Question: I want to create a Custom listview like this the below image. I am creating a chat app, in that app have to pass text, images and video etc. see below image.

In that, when a user send/receive image in chat, if he wants to see that by clicking on the button beside that image, how to move to another activity with that image path (or) url, for showing full image, and when user clickngi on image have to show a Quick view. same way if that is video, i have to get that path (or) url to play video properly.
How to differenciate the list item depends on the item type.
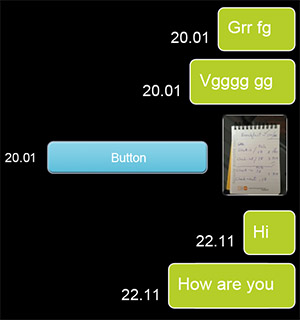
Answer: If you want to show different rows for audio, image and text messages, you need to have 3 row layouts, then you will decide which row needs to be returned from your 'getView()' of your 'CustomAdapter'. There are two methods <URL> of Adapter which will help your recycling the row to show up in 'ListView'.
You will first tell that how many layouts in your 'ListView' will be using 'getViewTypeCount()' which tells the adapter how many row types will be there, next check what kind of data is present at that position in your data model and you return the view type from 'getItemViewType()', so 'getView()' will receive the relevant recycled view (if there is any).
<URL> about using 9 patch images, it demonstrate sender and receiver type of views, same can be applied for image and audio based on the item in your data model at that specific position.